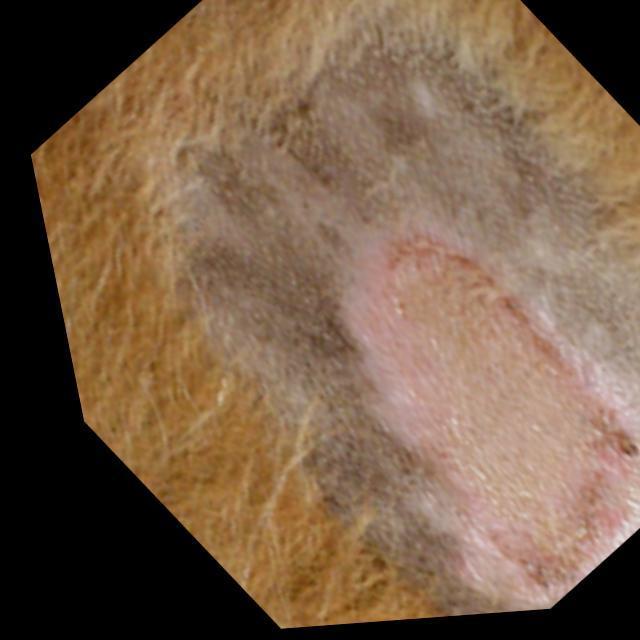
Canine dermatitis — inflammation of the skin presenting with erythema, pruritus, papules, and excoriation. May be allergic, contact, or atopic in origin.